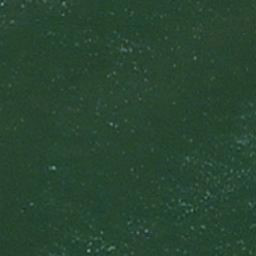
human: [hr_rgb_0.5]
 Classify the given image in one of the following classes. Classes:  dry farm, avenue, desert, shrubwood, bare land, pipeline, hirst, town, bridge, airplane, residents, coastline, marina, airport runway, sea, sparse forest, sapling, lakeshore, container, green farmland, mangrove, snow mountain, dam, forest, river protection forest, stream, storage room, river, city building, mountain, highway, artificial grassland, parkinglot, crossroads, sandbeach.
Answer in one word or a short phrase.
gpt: sea